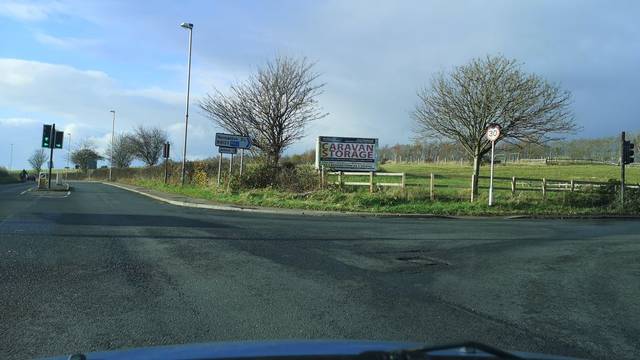
Region: United Kingdom
Coordinates: 53.676, -1.378